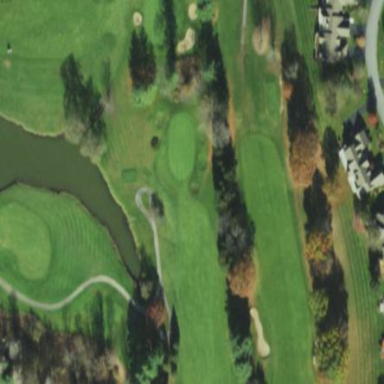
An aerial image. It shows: Scenic view of water hazard on golf course. The natural water feature adds beauty to the landscape.